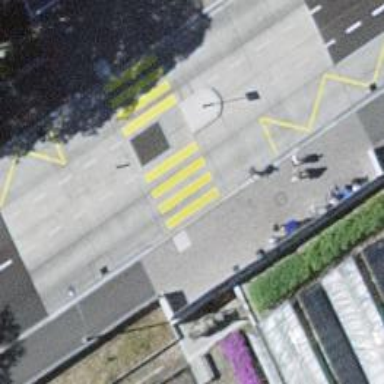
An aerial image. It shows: Kerb barrier.